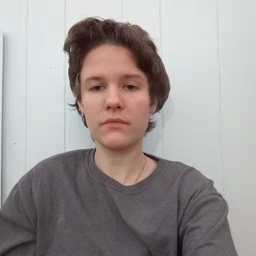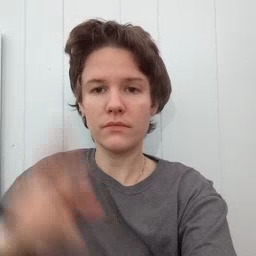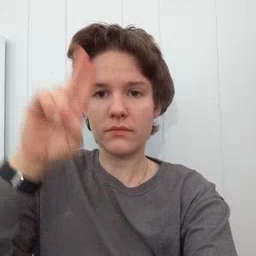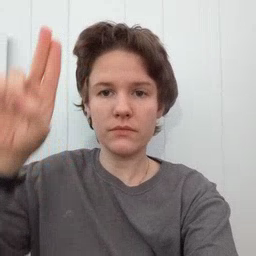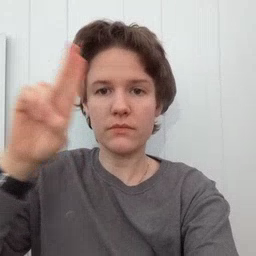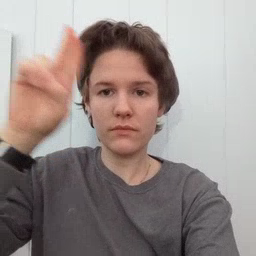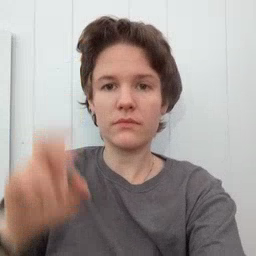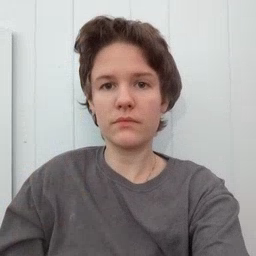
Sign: uncle